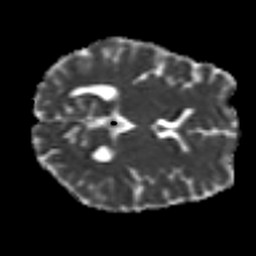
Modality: MD
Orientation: axial
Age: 25
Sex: female
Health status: healthy
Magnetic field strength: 3 T
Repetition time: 8.4 s
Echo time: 0.0926 s